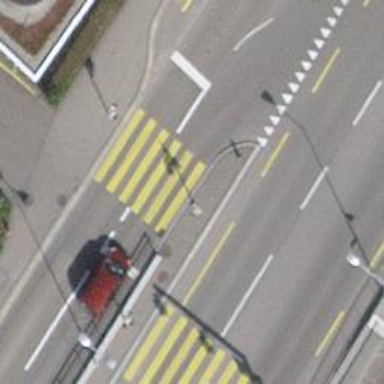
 there are traffic signals and zebra crossing."